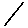
Label: line